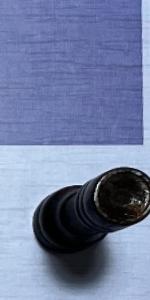
Label: Rook_Black